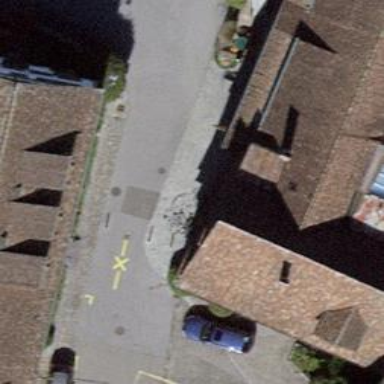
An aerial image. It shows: Rising bollard.